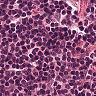
Metastatic tissue present: no